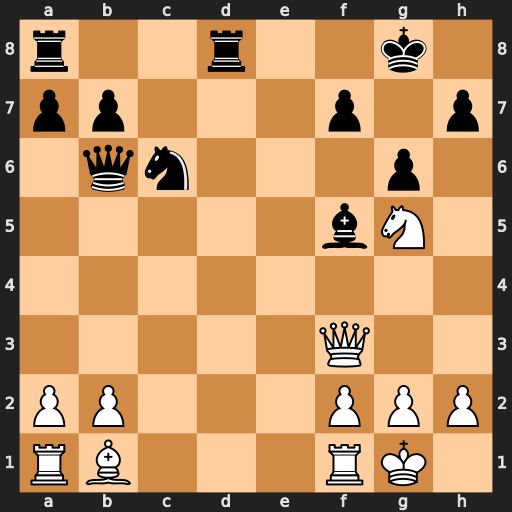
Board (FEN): r2r2k1/pp3p1p/1qn3p1/5bN1/8/5Q2/PP3PPP/RB3RK1
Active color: w
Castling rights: -
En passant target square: -
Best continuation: Bxf5 Nd4 Qh3